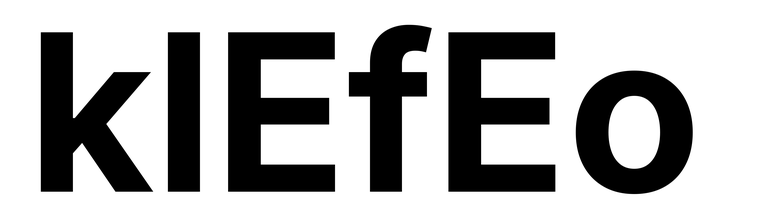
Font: Inter_Bold